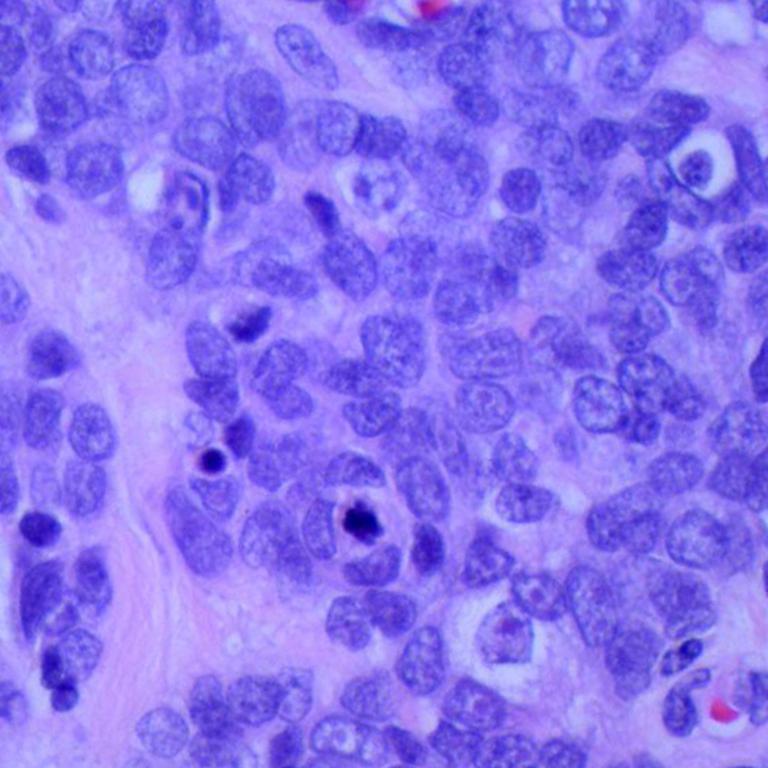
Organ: lung
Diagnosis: squamous carcinomas